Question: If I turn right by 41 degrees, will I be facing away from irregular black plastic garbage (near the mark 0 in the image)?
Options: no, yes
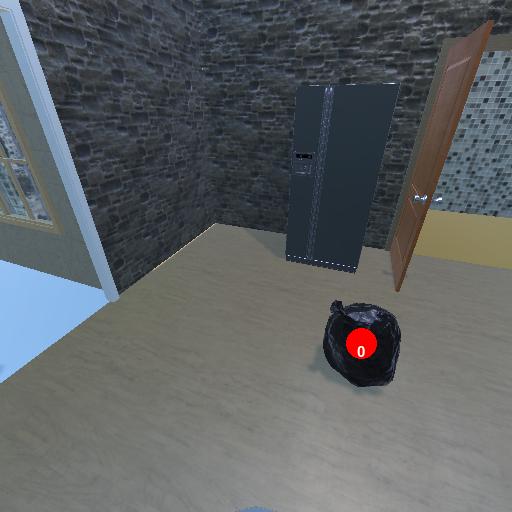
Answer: no